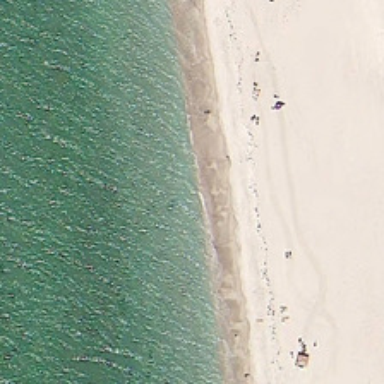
Yellow beach is next to a piece of green ocean .